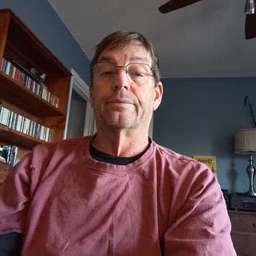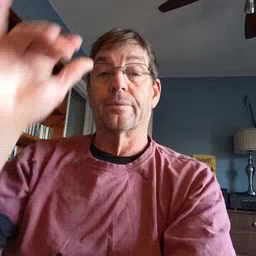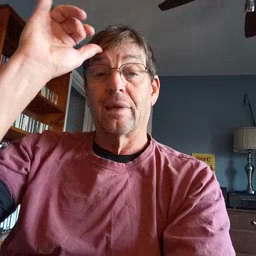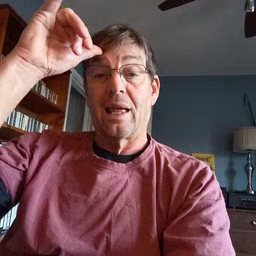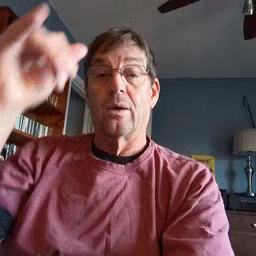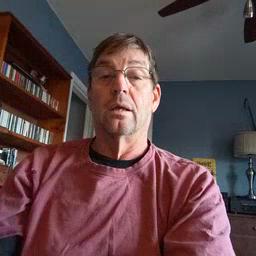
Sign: cow